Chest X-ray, PA view. Patient: 26 years old, sex M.
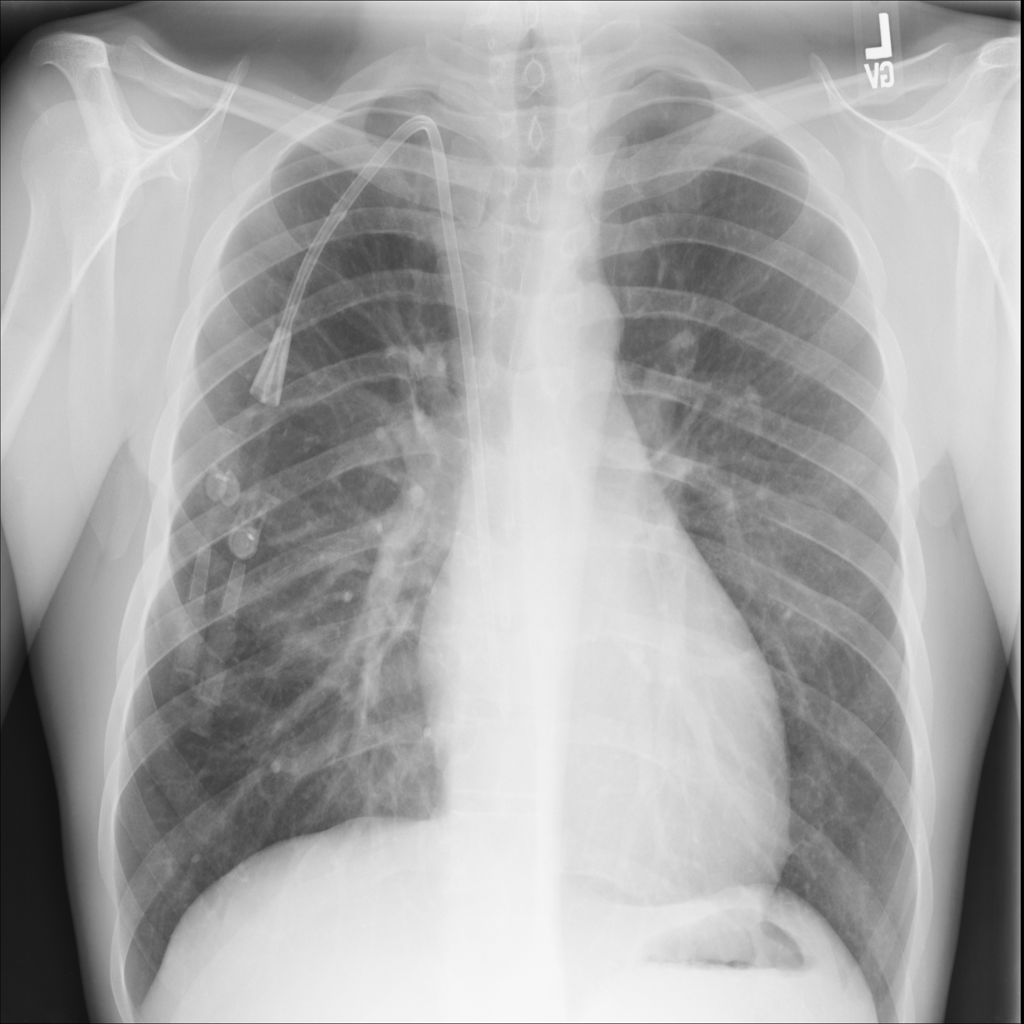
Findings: No Finding